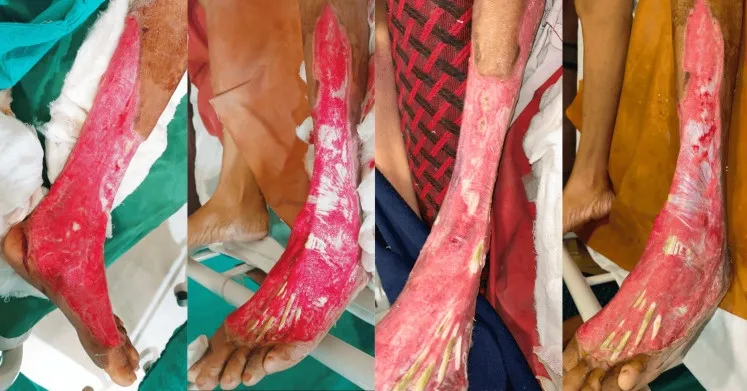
Clinical image showing the presence of healthy granulation tissue post sequential debridements. There is evidence of minimal slough with exposed tendons.
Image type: medical_photograph (other_medical_photograph)